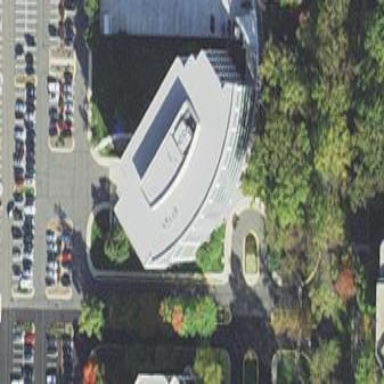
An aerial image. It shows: Office building.